Question: I have the following css rule that I am noticing IE does not seem to handle properly. I have an anchor tag that I want the orange back-ground to extend throughout the padding specified. The bottom padding is 18px but the background color does not cover the extra spacing. Seems only IE is doing this. Is there a rule I can use so the organg covers the entire area of the tag?
'''
.AdminLink {
background-color:orange;
padding-left:3px;
padding-right:15px;
padding-bottom:18px;
margin-top:8px;
margin-bottom:18px;
line-height:none;
color:black;
font-weight:bold;
}
'''

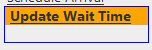
Answer: bottom and top padding are not supported on inline elements (some browsers won't render it correctly). But if you add:
display:block;
float:left;
it should work, I hope it will help you. ;)